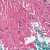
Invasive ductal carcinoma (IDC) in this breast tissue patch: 0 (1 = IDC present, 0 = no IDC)